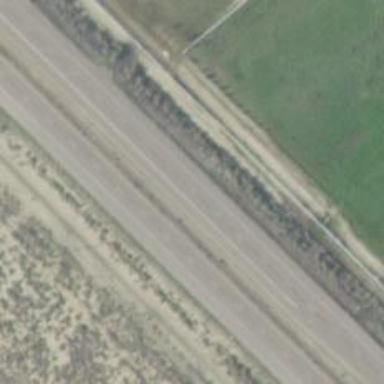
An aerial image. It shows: Asphalt trunk highway classified as expressway.